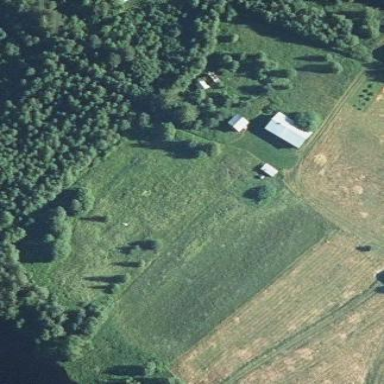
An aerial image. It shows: Farmyard area.